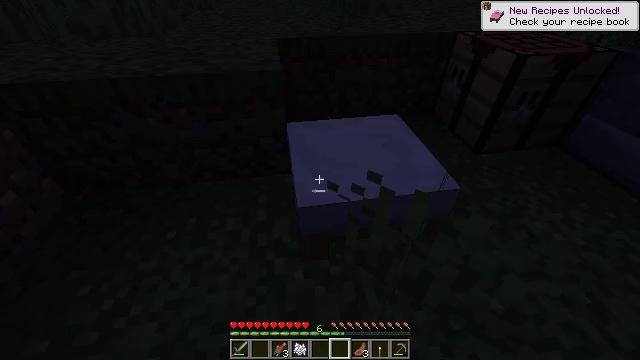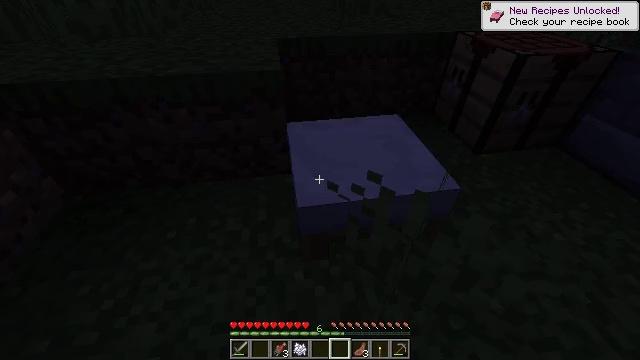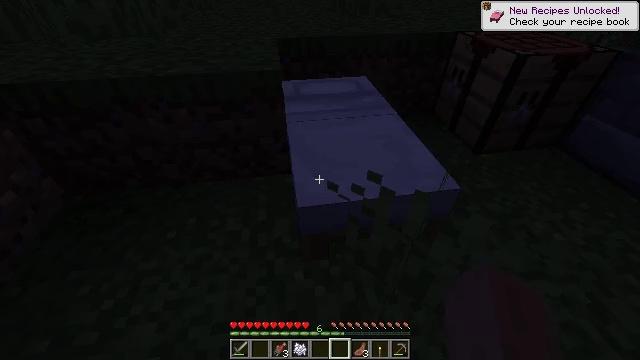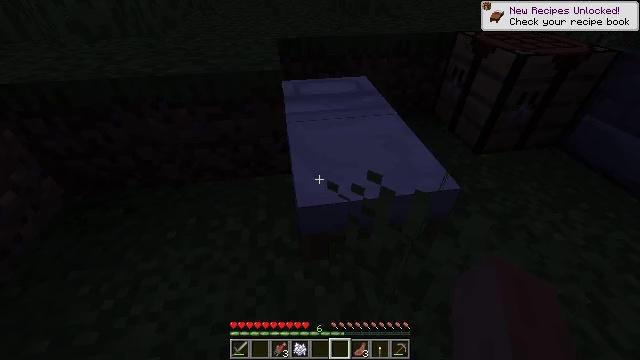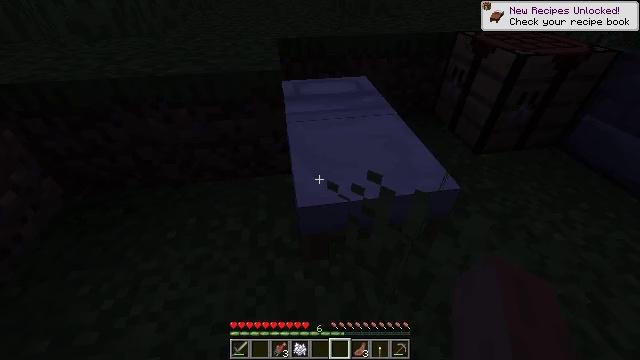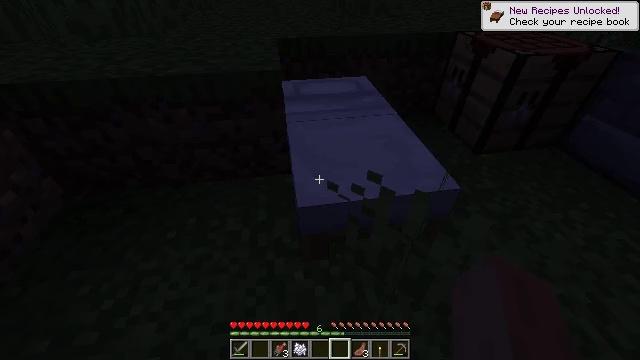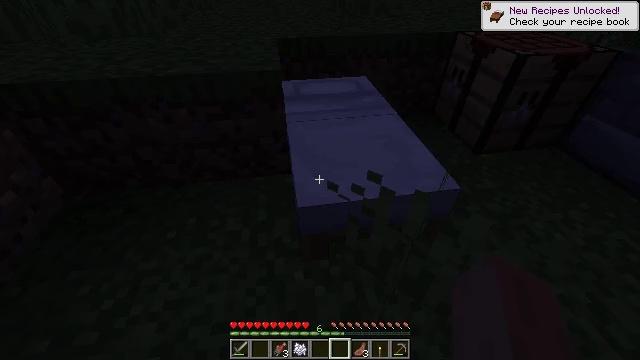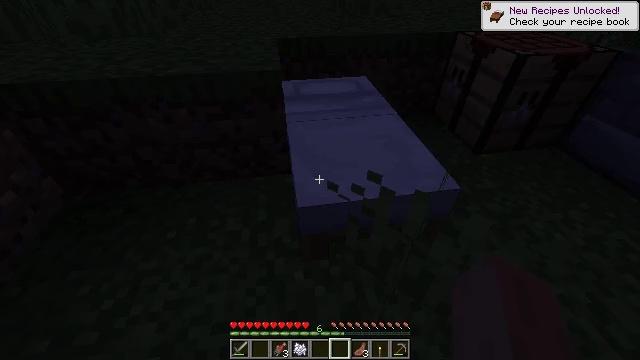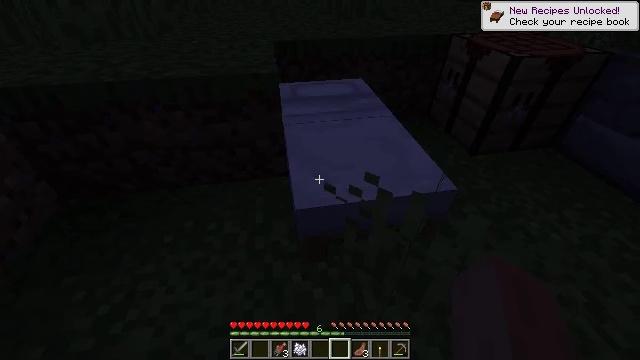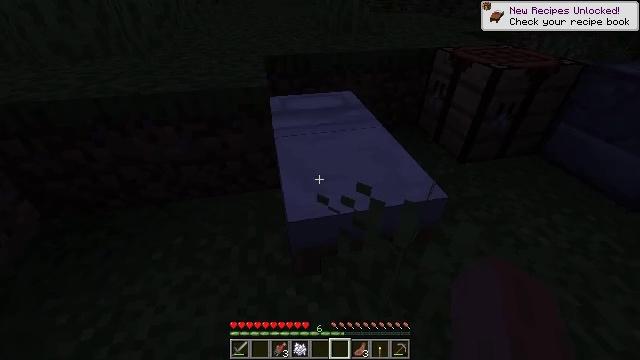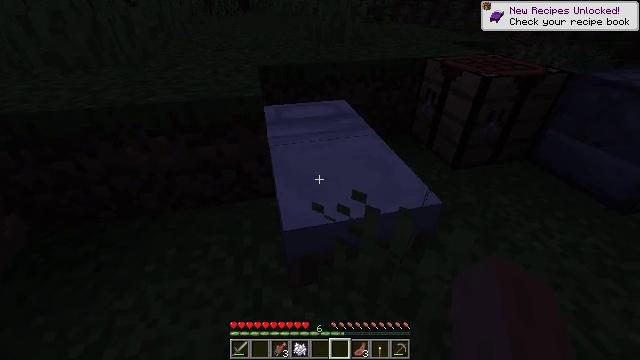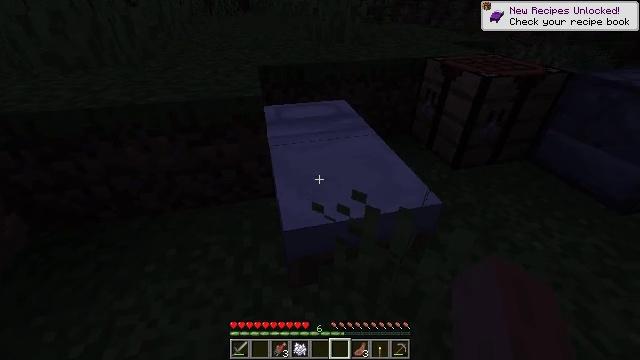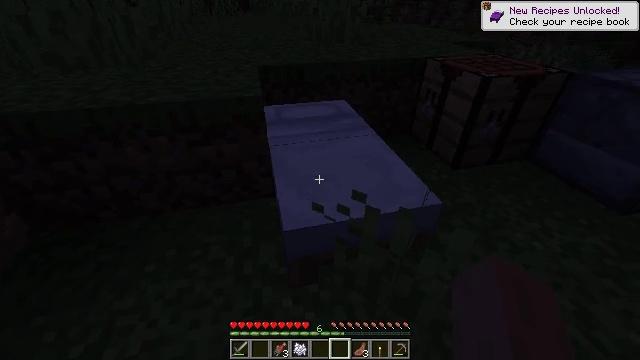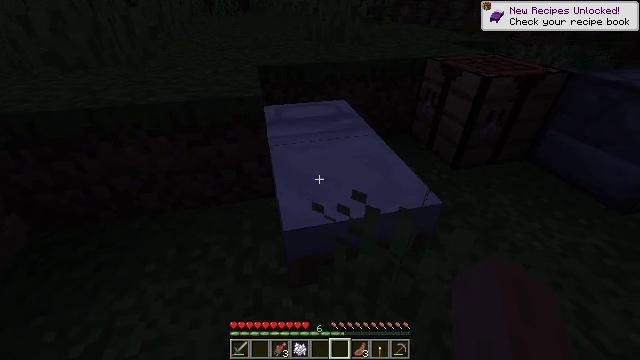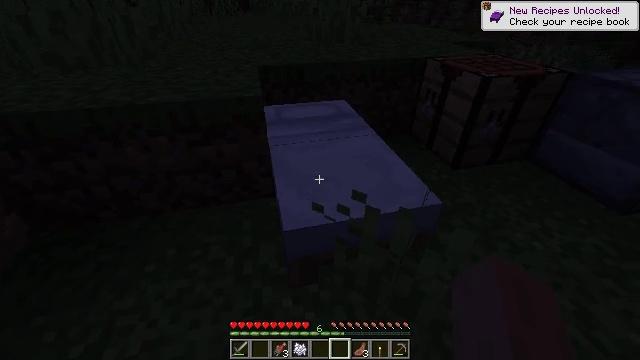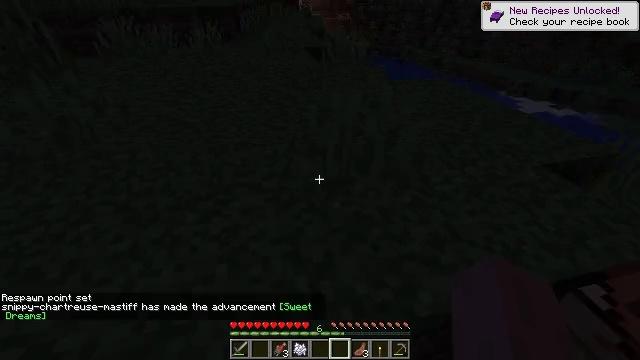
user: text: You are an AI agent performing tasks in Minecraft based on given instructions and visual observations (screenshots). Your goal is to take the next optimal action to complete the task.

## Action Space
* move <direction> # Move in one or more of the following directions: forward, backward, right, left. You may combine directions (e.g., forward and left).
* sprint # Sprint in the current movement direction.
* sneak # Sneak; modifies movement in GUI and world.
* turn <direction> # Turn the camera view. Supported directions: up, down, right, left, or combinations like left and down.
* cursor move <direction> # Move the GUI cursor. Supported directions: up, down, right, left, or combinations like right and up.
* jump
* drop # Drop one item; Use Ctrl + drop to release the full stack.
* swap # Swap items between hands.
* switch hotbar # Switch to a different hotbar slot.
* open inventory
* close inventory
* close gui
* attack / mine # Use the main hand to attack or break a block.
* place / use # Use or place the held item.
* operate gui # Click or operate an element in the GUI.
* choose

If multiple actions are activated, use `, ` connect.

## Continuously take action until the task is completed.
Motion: motion action
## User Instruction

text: Cook a cooked salmon.
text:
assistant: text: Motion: no_op
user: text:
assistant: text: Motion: no_op
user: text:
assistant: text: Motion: no_op
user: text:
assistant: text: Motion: no_op
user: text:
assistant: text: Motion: no_op
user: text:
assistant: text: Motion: no_op
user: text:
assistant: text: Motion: no_op
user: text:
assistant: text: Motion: no_op
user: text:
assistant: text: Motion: turn right and up
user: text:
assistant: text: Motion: turn right and up, use / place
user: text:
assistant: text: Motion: use / place
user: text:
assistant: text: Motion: use / place
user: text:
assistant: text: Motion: use / place
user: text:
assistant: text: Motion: no_op
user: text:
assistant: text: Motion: no_op
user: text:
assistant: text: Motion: no_op
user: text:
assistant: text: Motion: open gui
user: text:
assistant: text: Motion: no_op
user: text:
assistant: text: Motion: no_op
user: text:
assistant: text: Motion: no_op
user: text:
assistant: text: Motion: no_op
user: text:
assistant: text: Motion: no_op
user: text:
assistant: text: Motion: no_op
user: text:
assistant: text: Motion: no_op
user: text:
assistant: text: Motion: no_op
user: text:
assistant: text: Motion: no_op
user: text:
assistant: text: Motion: no_op
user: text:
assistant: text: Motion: no_op
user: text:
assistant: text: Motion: no_op
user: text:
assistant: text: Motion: no_op